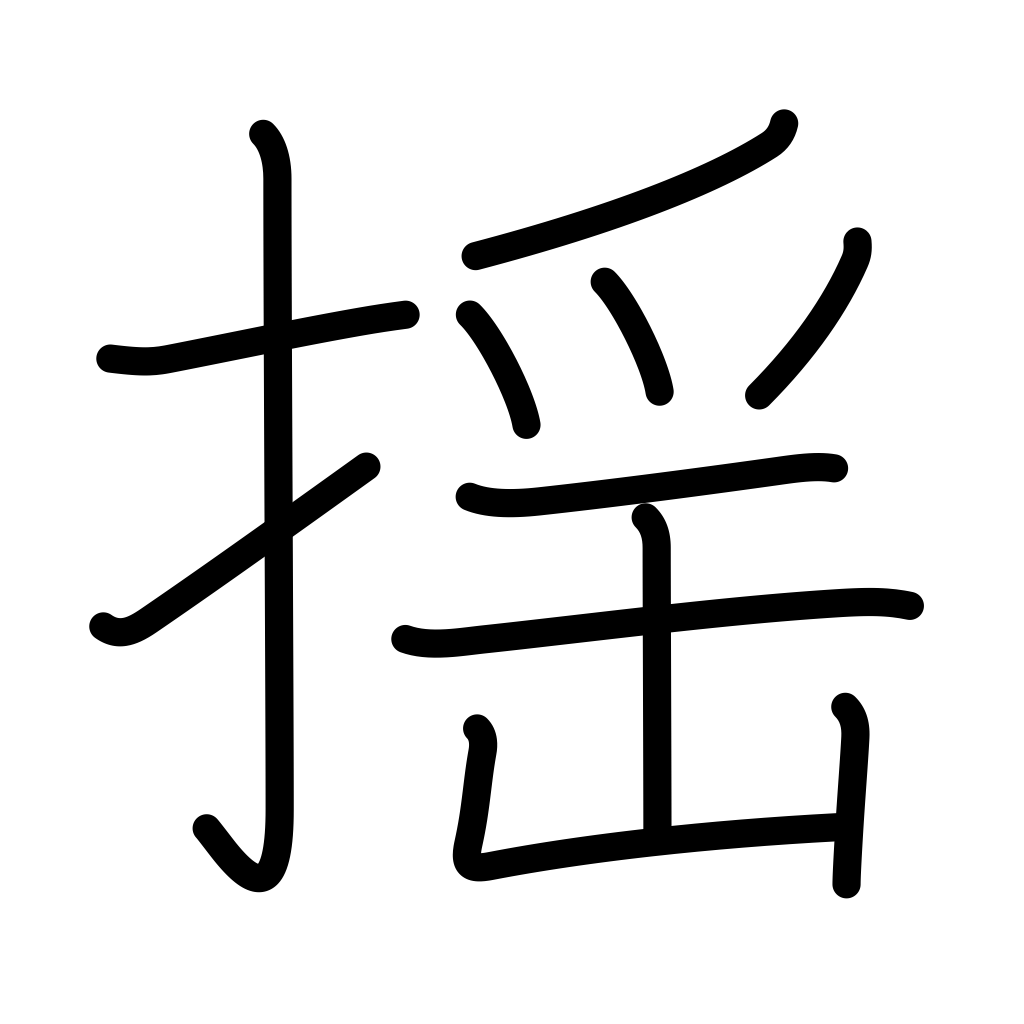
Meaning: swing, shake, sway, rock, tremble, vibrate